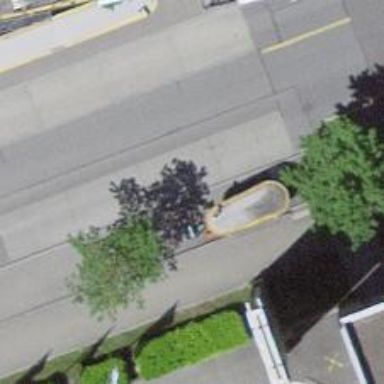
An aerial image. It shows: Bus stop with shelter. It is platform for public transport.